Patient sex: F
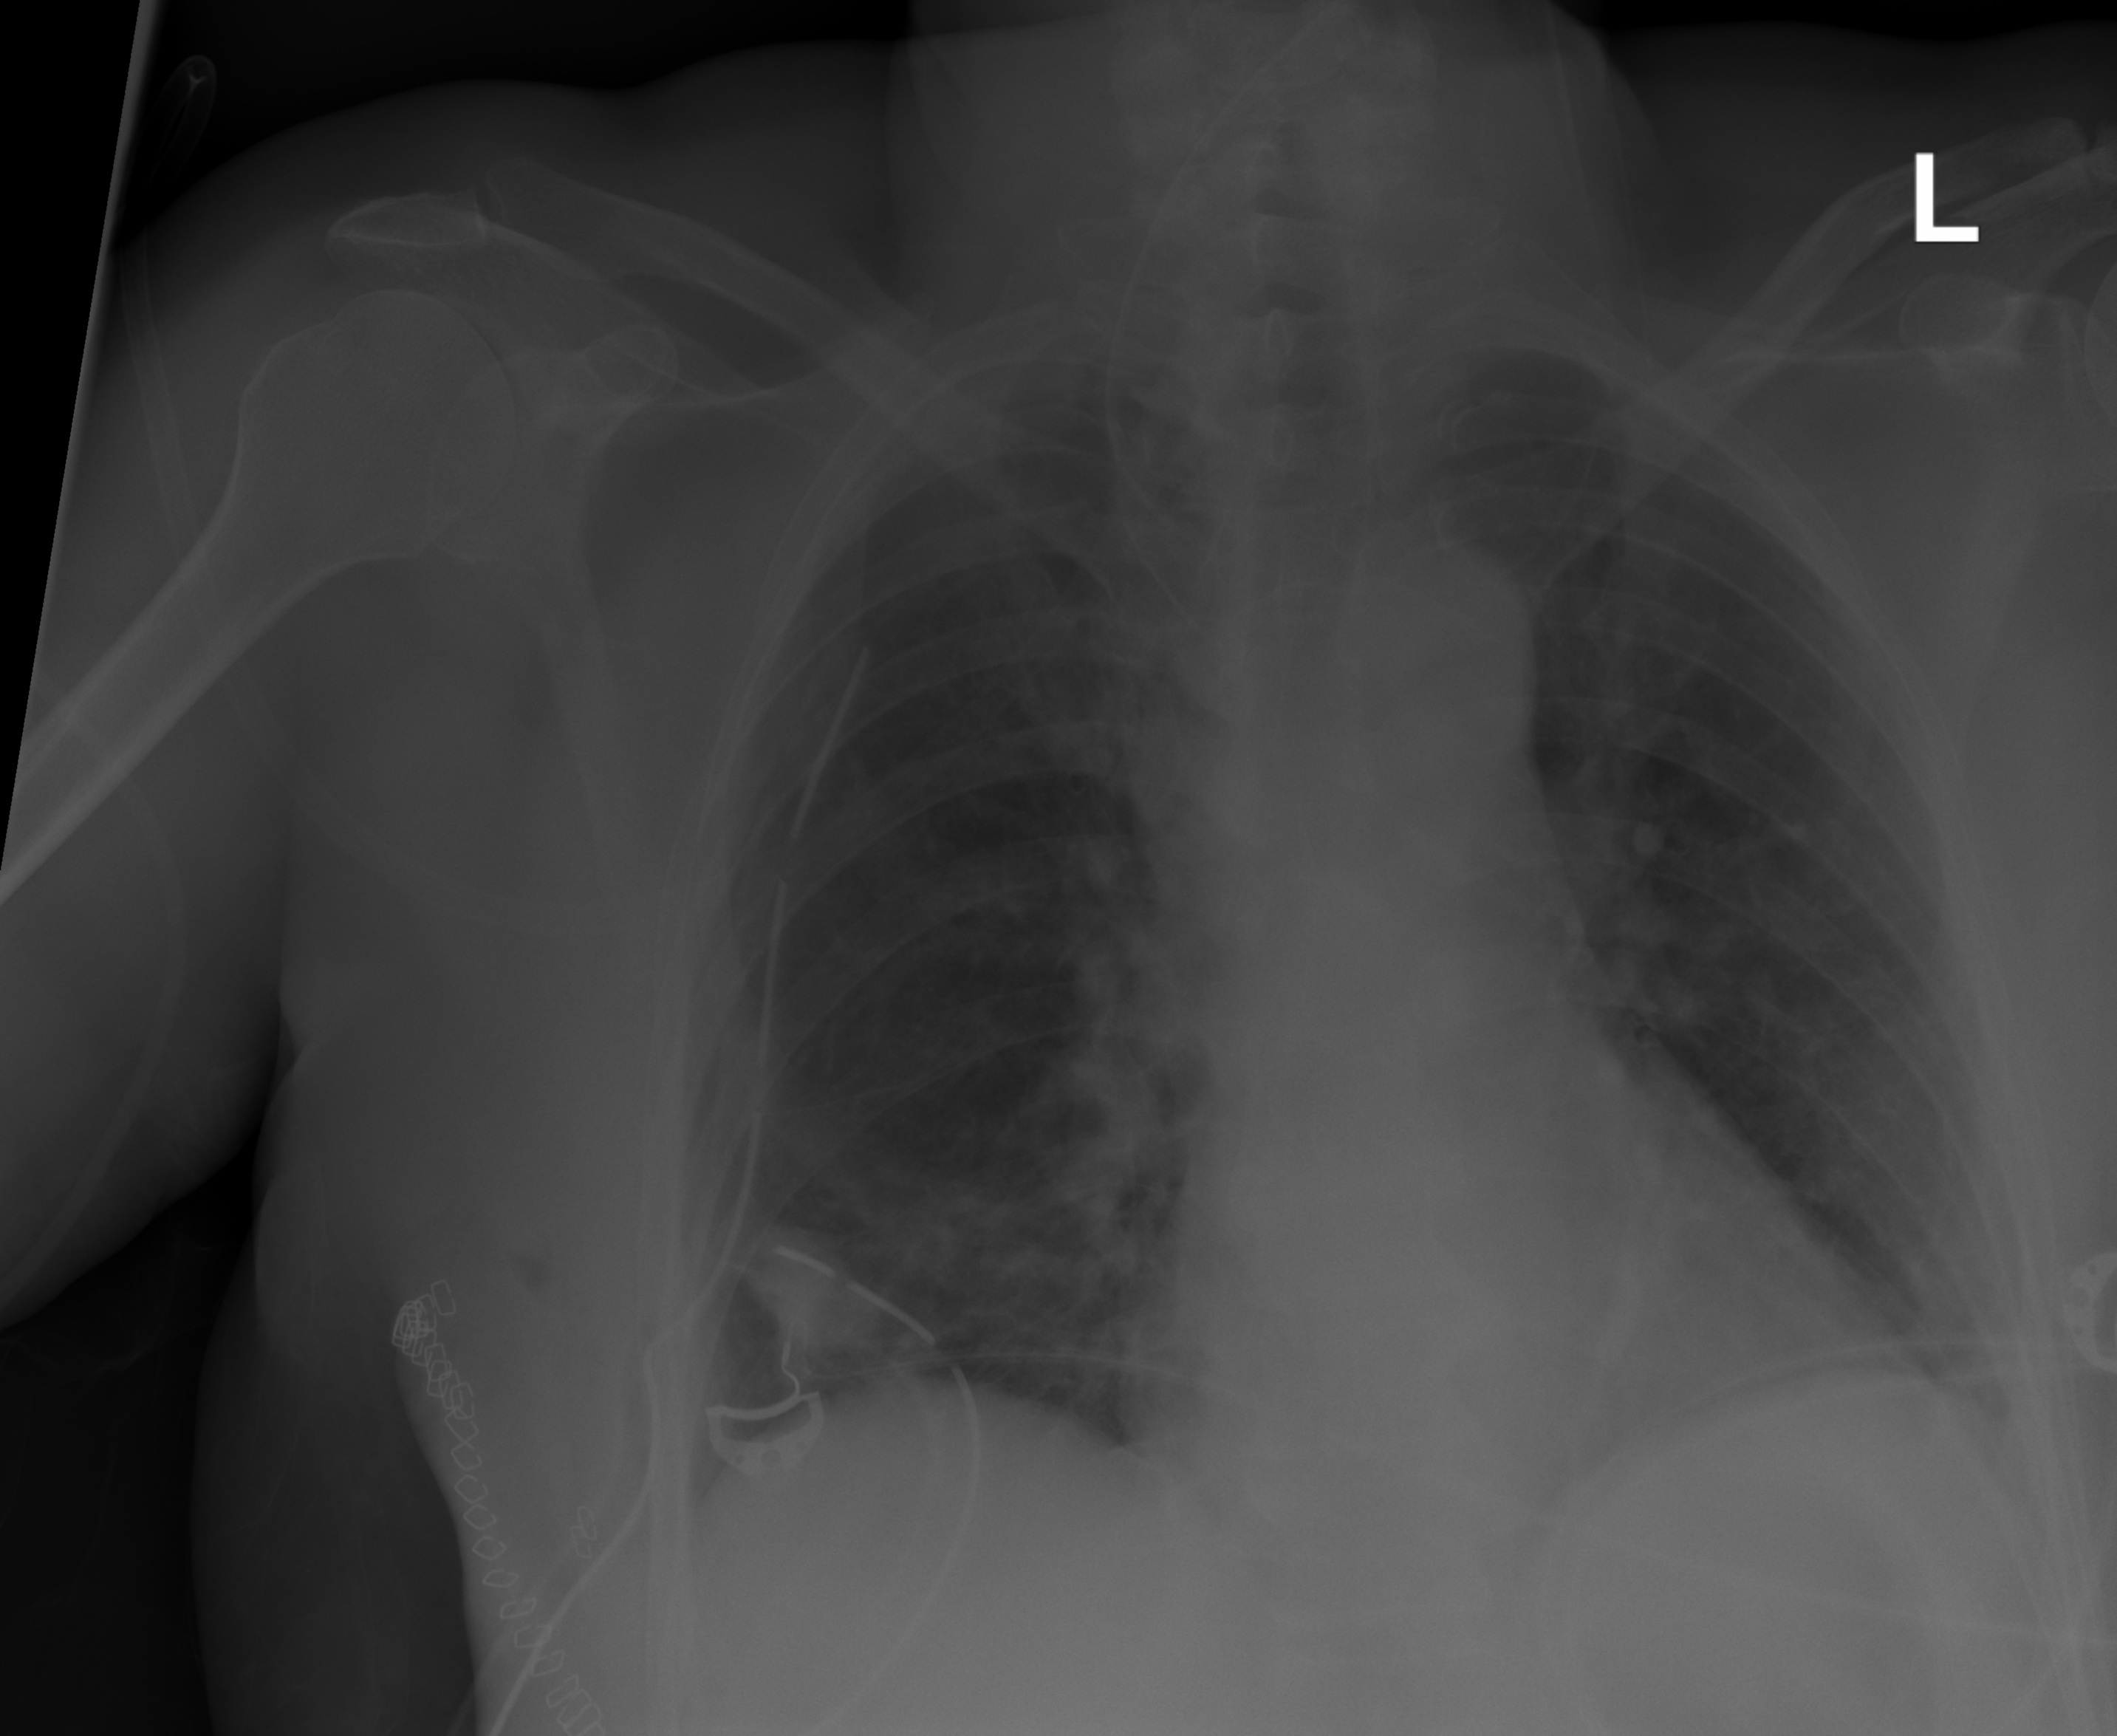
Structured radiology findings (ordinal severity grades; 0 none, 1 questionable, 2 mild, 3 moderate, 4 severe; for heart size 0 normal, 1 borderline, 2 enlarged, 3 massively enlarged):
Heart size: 0
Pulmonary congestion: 0
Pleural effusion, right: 0
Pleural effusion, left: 0
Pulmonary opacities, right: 2
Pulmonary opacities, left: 0
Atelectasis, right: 2
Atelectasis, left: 0